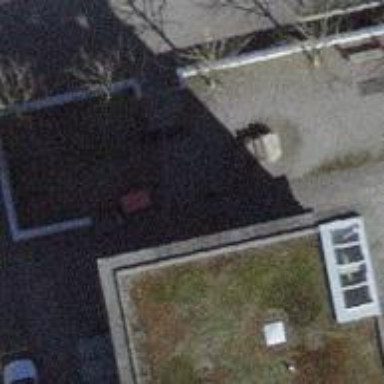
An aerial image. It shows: Bicycle parking area with rack.